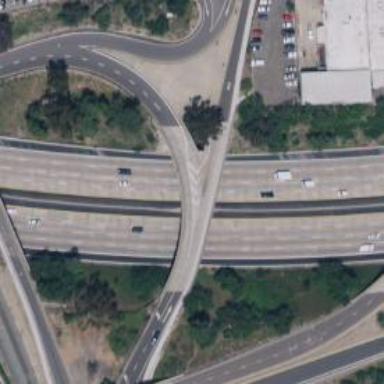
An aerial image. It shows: Secondary link road with bridge.